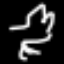
Label: frog